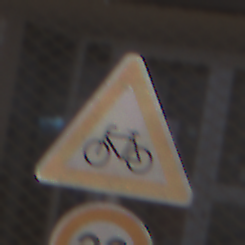
Verkehrszeichen: RadverkehrRechts
Zusatzzeichen unten: Geschwindigkeit30
Umgebung: Outdoor, Urban
Tageszeit: Night
Wetter: Overcast
Licht: Artificial
Jahreszeit: Winter
Kontrast: MediumContrast